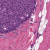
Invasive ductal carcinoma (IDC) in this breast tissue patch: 0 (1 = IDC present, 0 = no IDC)